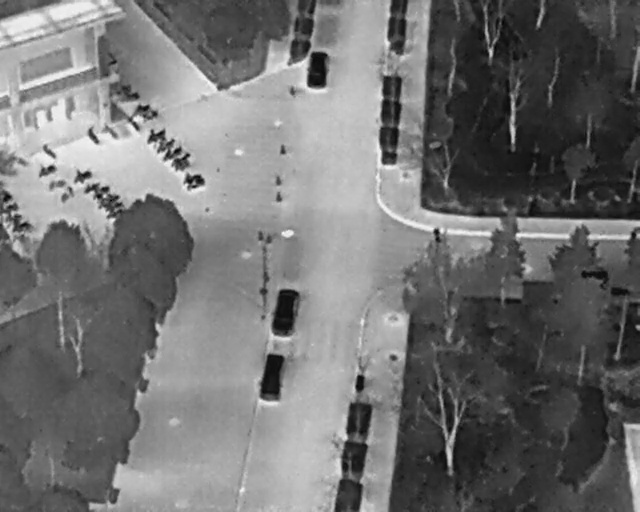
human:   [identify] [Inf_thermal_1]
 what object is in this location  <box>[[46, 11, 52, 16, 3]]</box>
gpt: <ref>1 medium car at the top</ref>

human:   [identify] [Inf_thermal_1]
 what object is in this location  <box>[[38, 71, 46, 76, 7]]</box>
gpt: <ref>1 medium car at the bottom</ref>

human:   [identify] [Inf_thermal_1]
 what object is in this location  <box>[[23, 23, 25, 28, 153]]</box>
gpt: <ref>1 medium bicycle at the top left</ref>

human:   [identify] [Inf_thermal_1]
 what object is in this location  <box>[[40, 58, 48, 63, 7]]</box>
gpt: <ref>1 medium car at the center</ref>